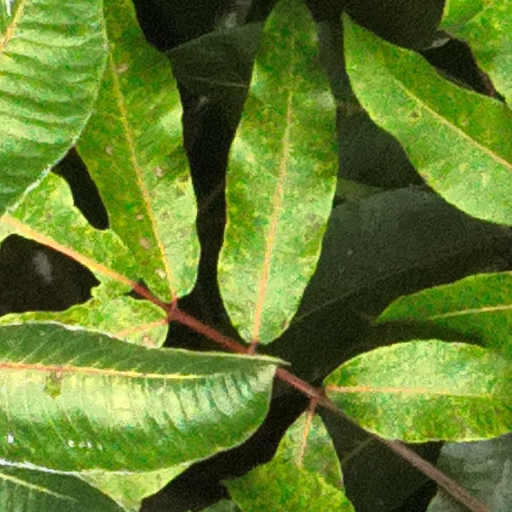
Species: Trattinnickia aspera
GBIF accepted scientific name: Trattinnickia aspera
Crown area (m\u00b2): 60.795